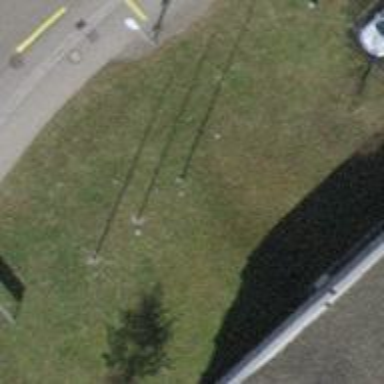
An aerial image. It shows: Flagpole structure.